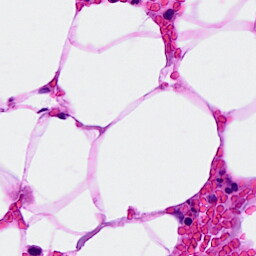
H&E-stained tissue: Breast